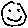
Label: smiley face